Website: bh-photo
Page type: customer-info-address
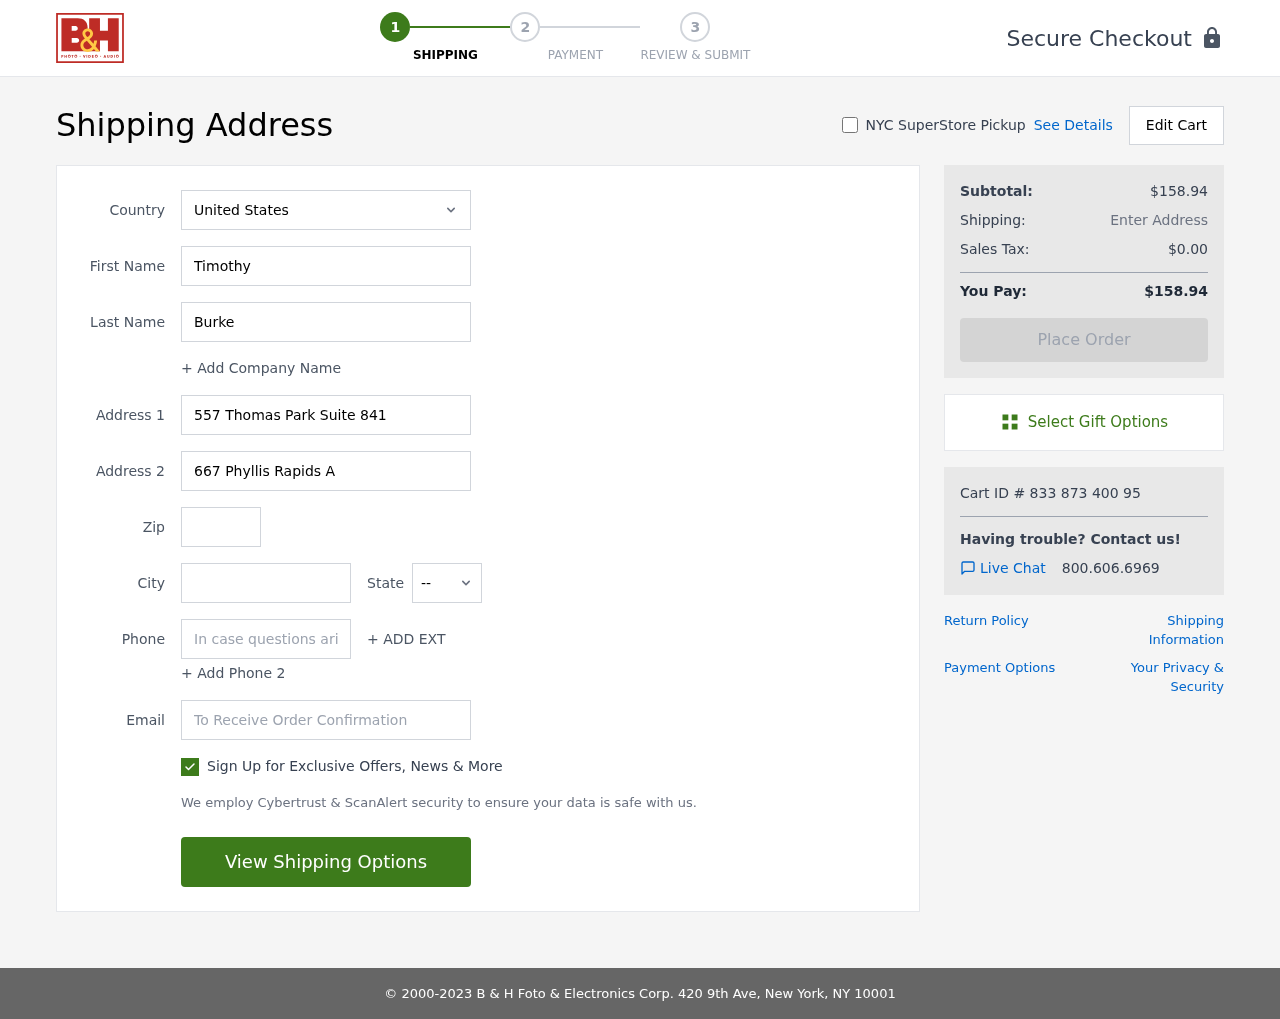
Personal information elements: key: PII_CITY
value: Christopherberg
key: PII_COUNTRY
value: United States
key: PII_EMAIL
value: timothyburke@gmail.com
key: PII_FIRSTNAME
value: Timothy
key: PII_LASTNAME
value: Burke
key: PII_PHONE
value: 4047835398
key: PII_POSTCODE
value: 19431
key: PII_STATE_ABBR
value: TN
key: PII_STREET
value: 557 Thomas Park Suite 841
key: PII_STREET2
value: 667 Phyllis Rapids Apt. 522
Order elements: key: ORDER_SUBTOTAL
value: $158.94
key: ORDER_TAX
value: $0.00
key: ORDER_TOTAL
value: $158.94
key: ORDER_ID
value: Cart ID # 833 873 400 95